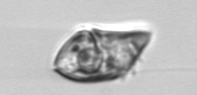
Label: Gyrodinium